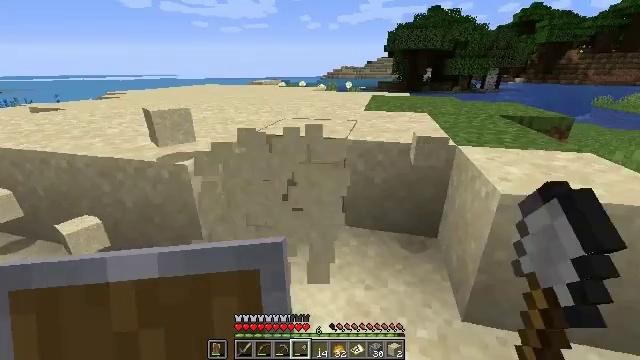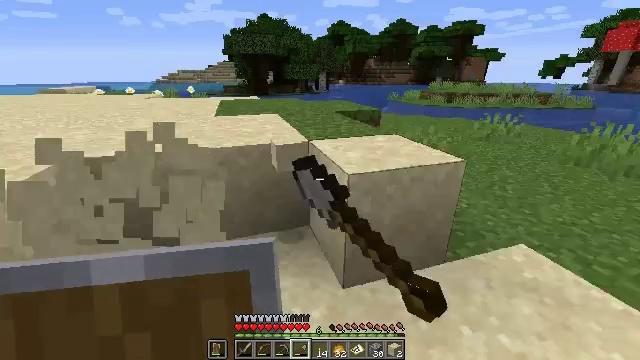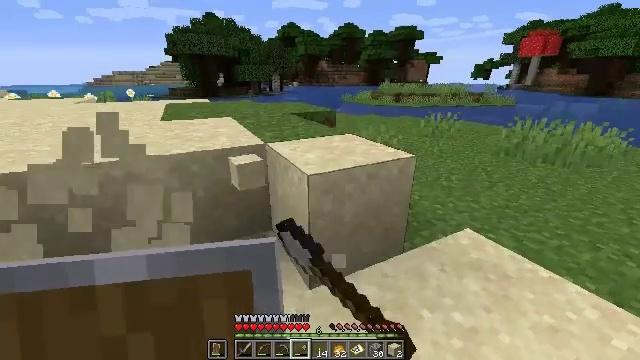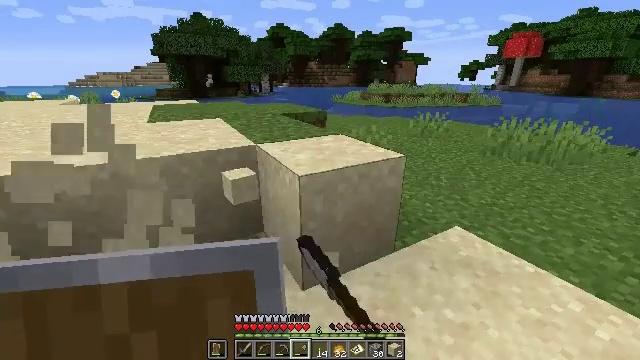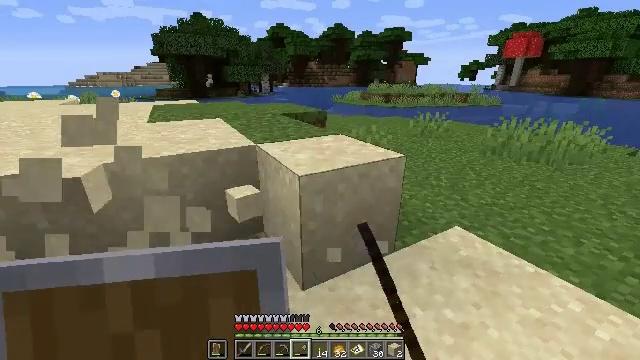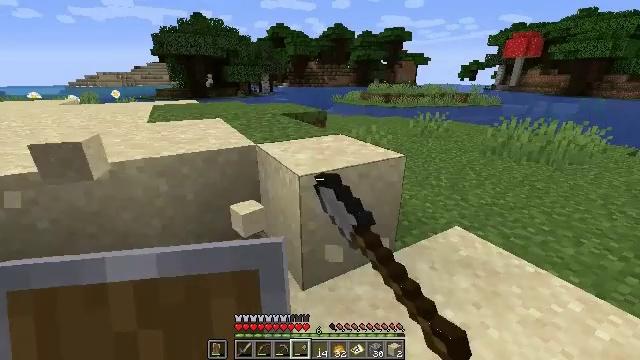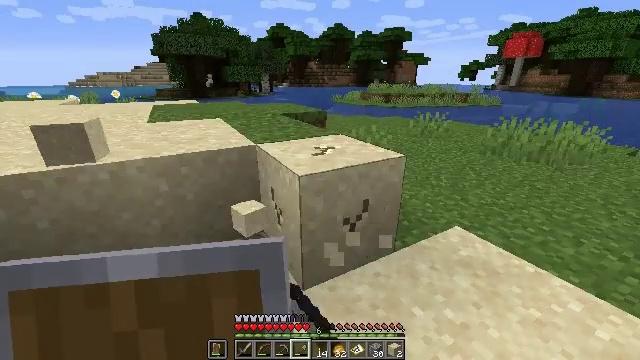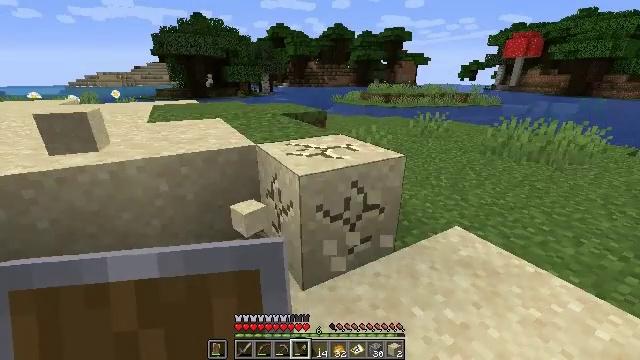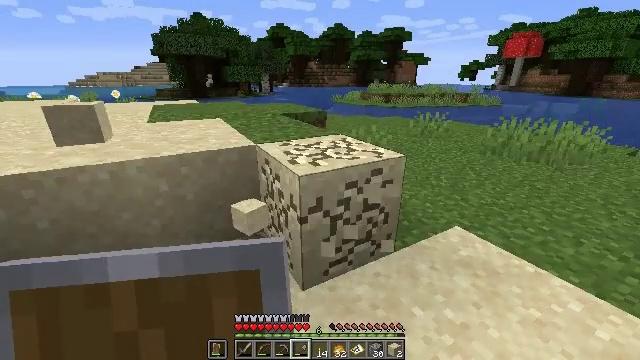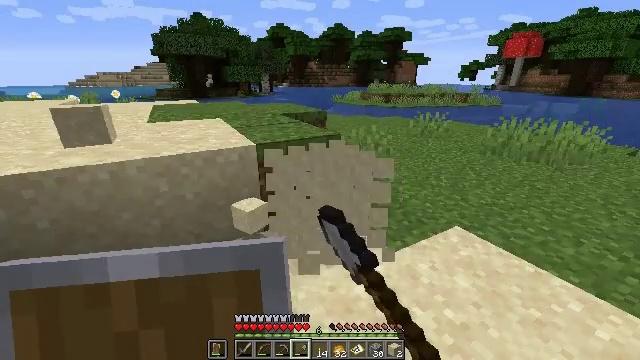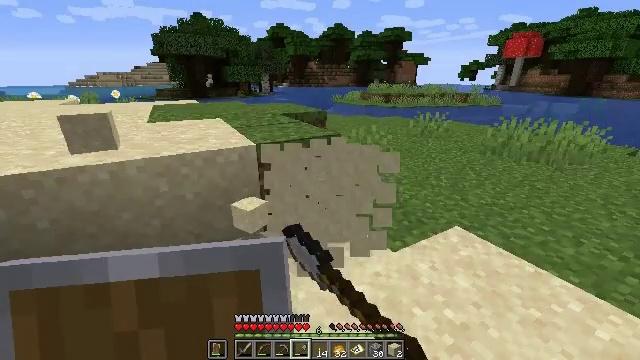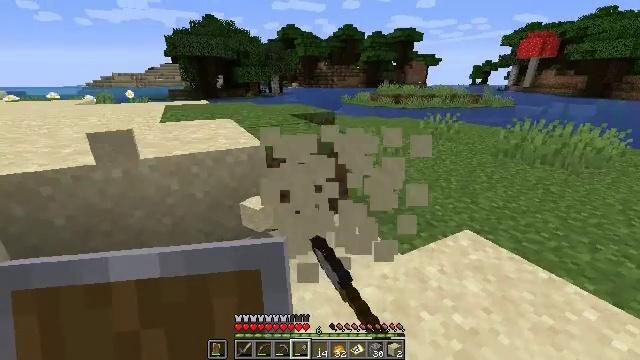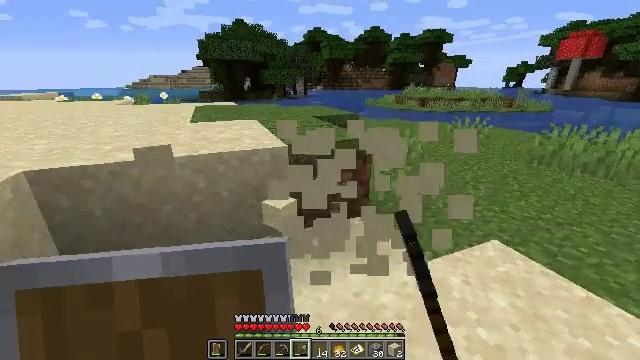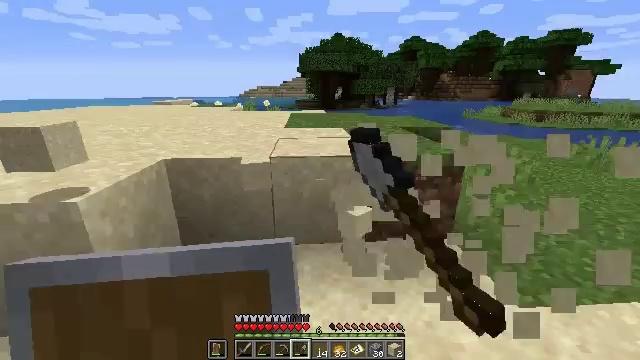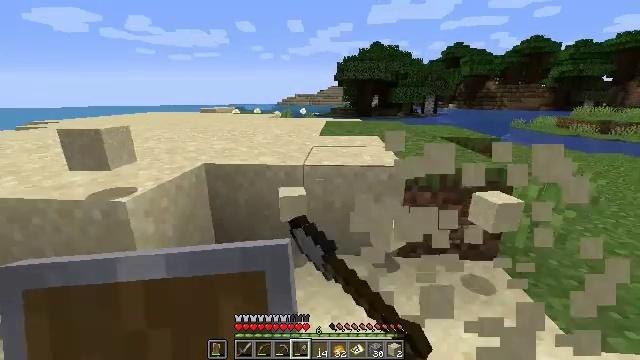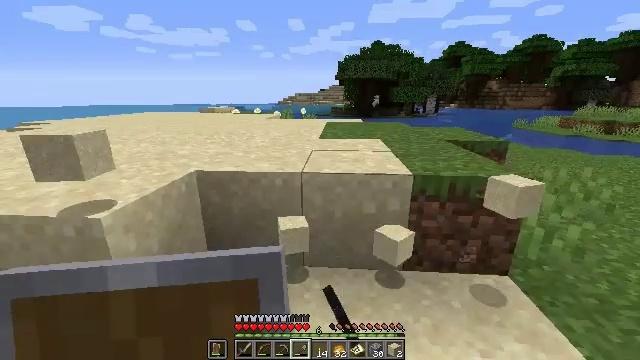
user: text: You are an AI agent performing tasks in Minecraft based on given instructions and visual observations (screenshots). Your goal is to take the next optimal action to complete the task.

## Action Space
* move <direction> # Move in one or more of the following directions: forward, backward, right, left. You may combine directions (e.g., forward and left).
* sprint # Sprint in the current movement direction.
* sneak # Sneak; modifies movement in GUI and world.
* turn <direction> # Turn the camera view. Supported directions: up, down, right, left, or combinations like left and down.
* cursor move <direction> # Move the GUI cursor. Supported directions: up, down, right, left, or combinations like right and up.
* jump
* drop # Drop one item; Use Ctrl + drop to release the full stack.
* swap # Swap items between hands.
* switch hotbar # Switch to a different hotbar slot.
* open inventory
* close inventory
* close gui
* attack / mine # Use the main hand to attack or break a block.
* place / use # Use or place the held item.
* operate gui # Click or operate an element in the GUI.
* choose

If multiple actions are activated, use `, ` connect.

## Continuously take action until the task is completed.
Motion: motion action
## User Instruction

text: Gather sand from the desert.
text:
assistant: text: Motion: turn right, attack / mine
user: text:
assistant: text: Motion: turn right, attack / mine
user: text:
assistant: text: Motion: turn right, attack / mine
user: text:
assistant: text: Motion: attack / mine
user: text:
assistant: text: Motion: attack / mine
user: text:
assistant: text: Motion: attack / mine
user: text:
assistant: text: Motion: attack / mine
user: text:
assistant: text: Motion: attack / mine
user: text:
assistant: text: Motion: attack / mine
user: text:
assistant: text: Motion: attack / mine
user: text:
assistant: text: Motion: turn left, attack / mine
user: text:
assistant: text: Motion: turn left, attack / mine
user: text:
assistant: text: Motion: turn left and up, attack / mine
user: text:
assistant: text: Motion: move forward, turn left and up, attack / mine
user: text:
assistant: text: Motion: move forward, attack / mine
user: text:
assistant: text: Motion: attack / mine
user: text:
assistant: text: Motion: attack / mine
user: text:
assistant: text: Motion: attack / mine
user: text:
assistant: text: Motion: attack / mine
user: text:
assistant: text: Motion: attack / mine
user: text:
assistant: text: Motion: attack / mine
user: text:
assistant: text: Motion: attack / mine
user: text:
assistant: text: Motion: turn right, attack / mine
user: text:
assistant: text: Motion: turn right, attack / mine
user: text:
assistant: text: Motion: attack / mine
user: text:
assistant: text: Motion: attack / mine
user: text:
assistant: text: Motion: attack / mine
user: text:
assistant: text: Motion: attack / mine
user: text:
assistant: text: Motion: attack / mine
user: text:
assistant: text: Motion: attack / mine